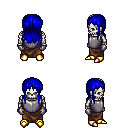
a pixel art fantasy rpg character, male body template, skeleton, steel chest armor, robe skirt, blue unkempt hairstyle, metal gloves, gold boots, four views (front, back, left, right), 2x2 character sprite sheet, small pixel art, hard edges, no anti-aliasing